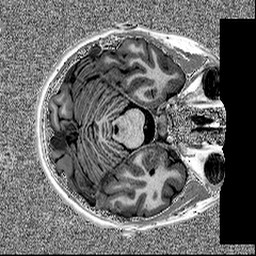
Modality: MP2RAGE
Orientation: axial
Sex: female